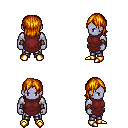
a pixel art fantasy rpg character, male body template, dark elf, purple skin, maroon tunic, metal pants, dark blonde long bangs hairstyle, leather bracers, gold boots, four views (front, back, left, right), 2x2 character sprite sheet, small pixel art, hard edges, no anti-aliasing